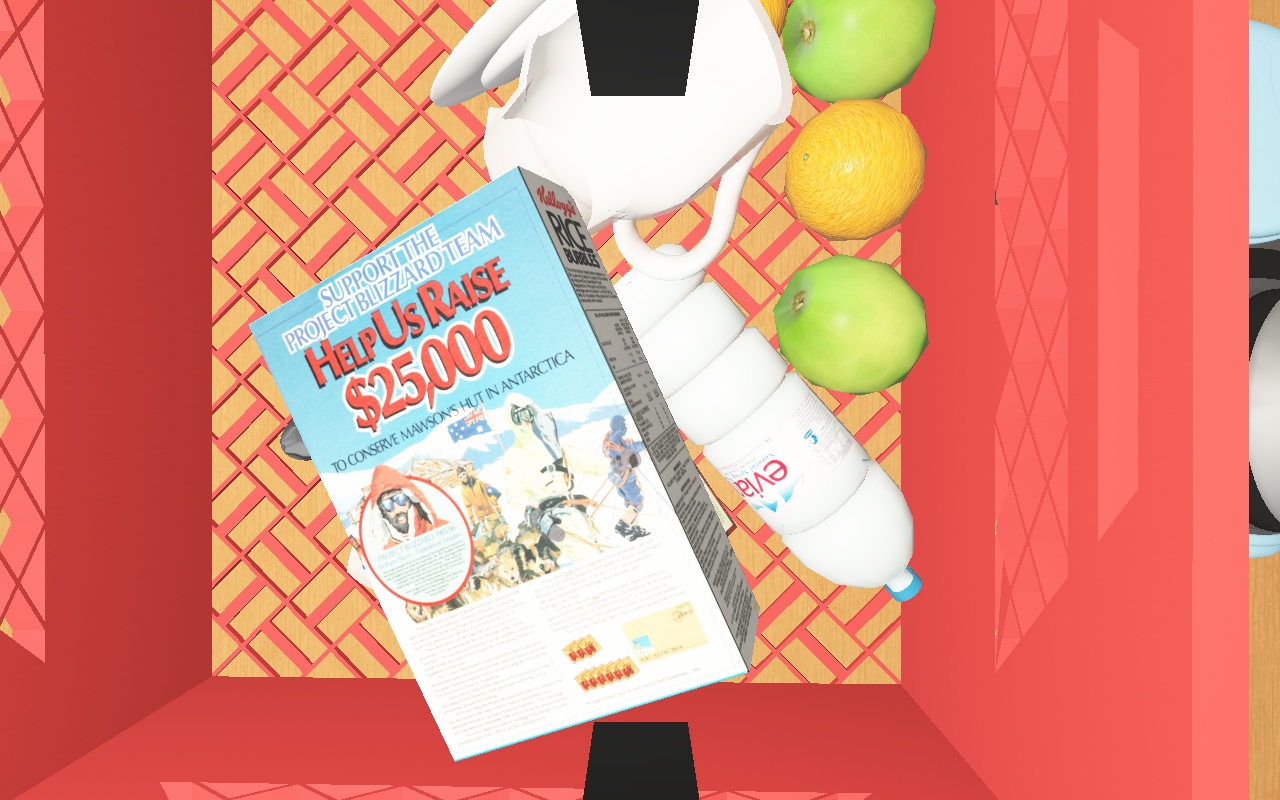
Objects in the scene:
carafe
water bottle
apple
orange
plate
glass
wineglass
jam jar
cereal box
cereal box
biscuit box